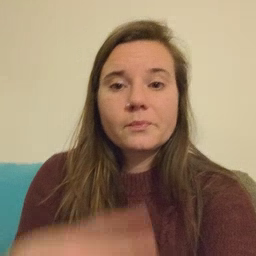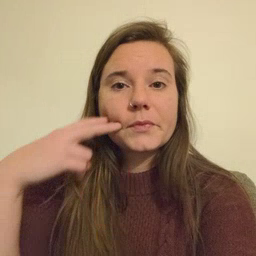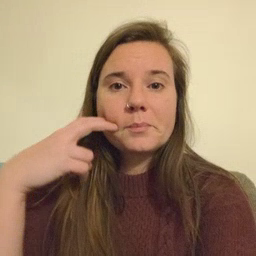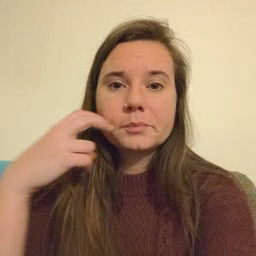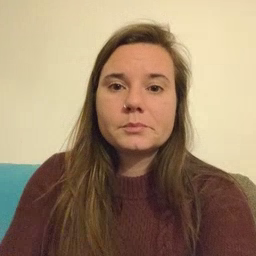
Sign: gum